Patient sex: F
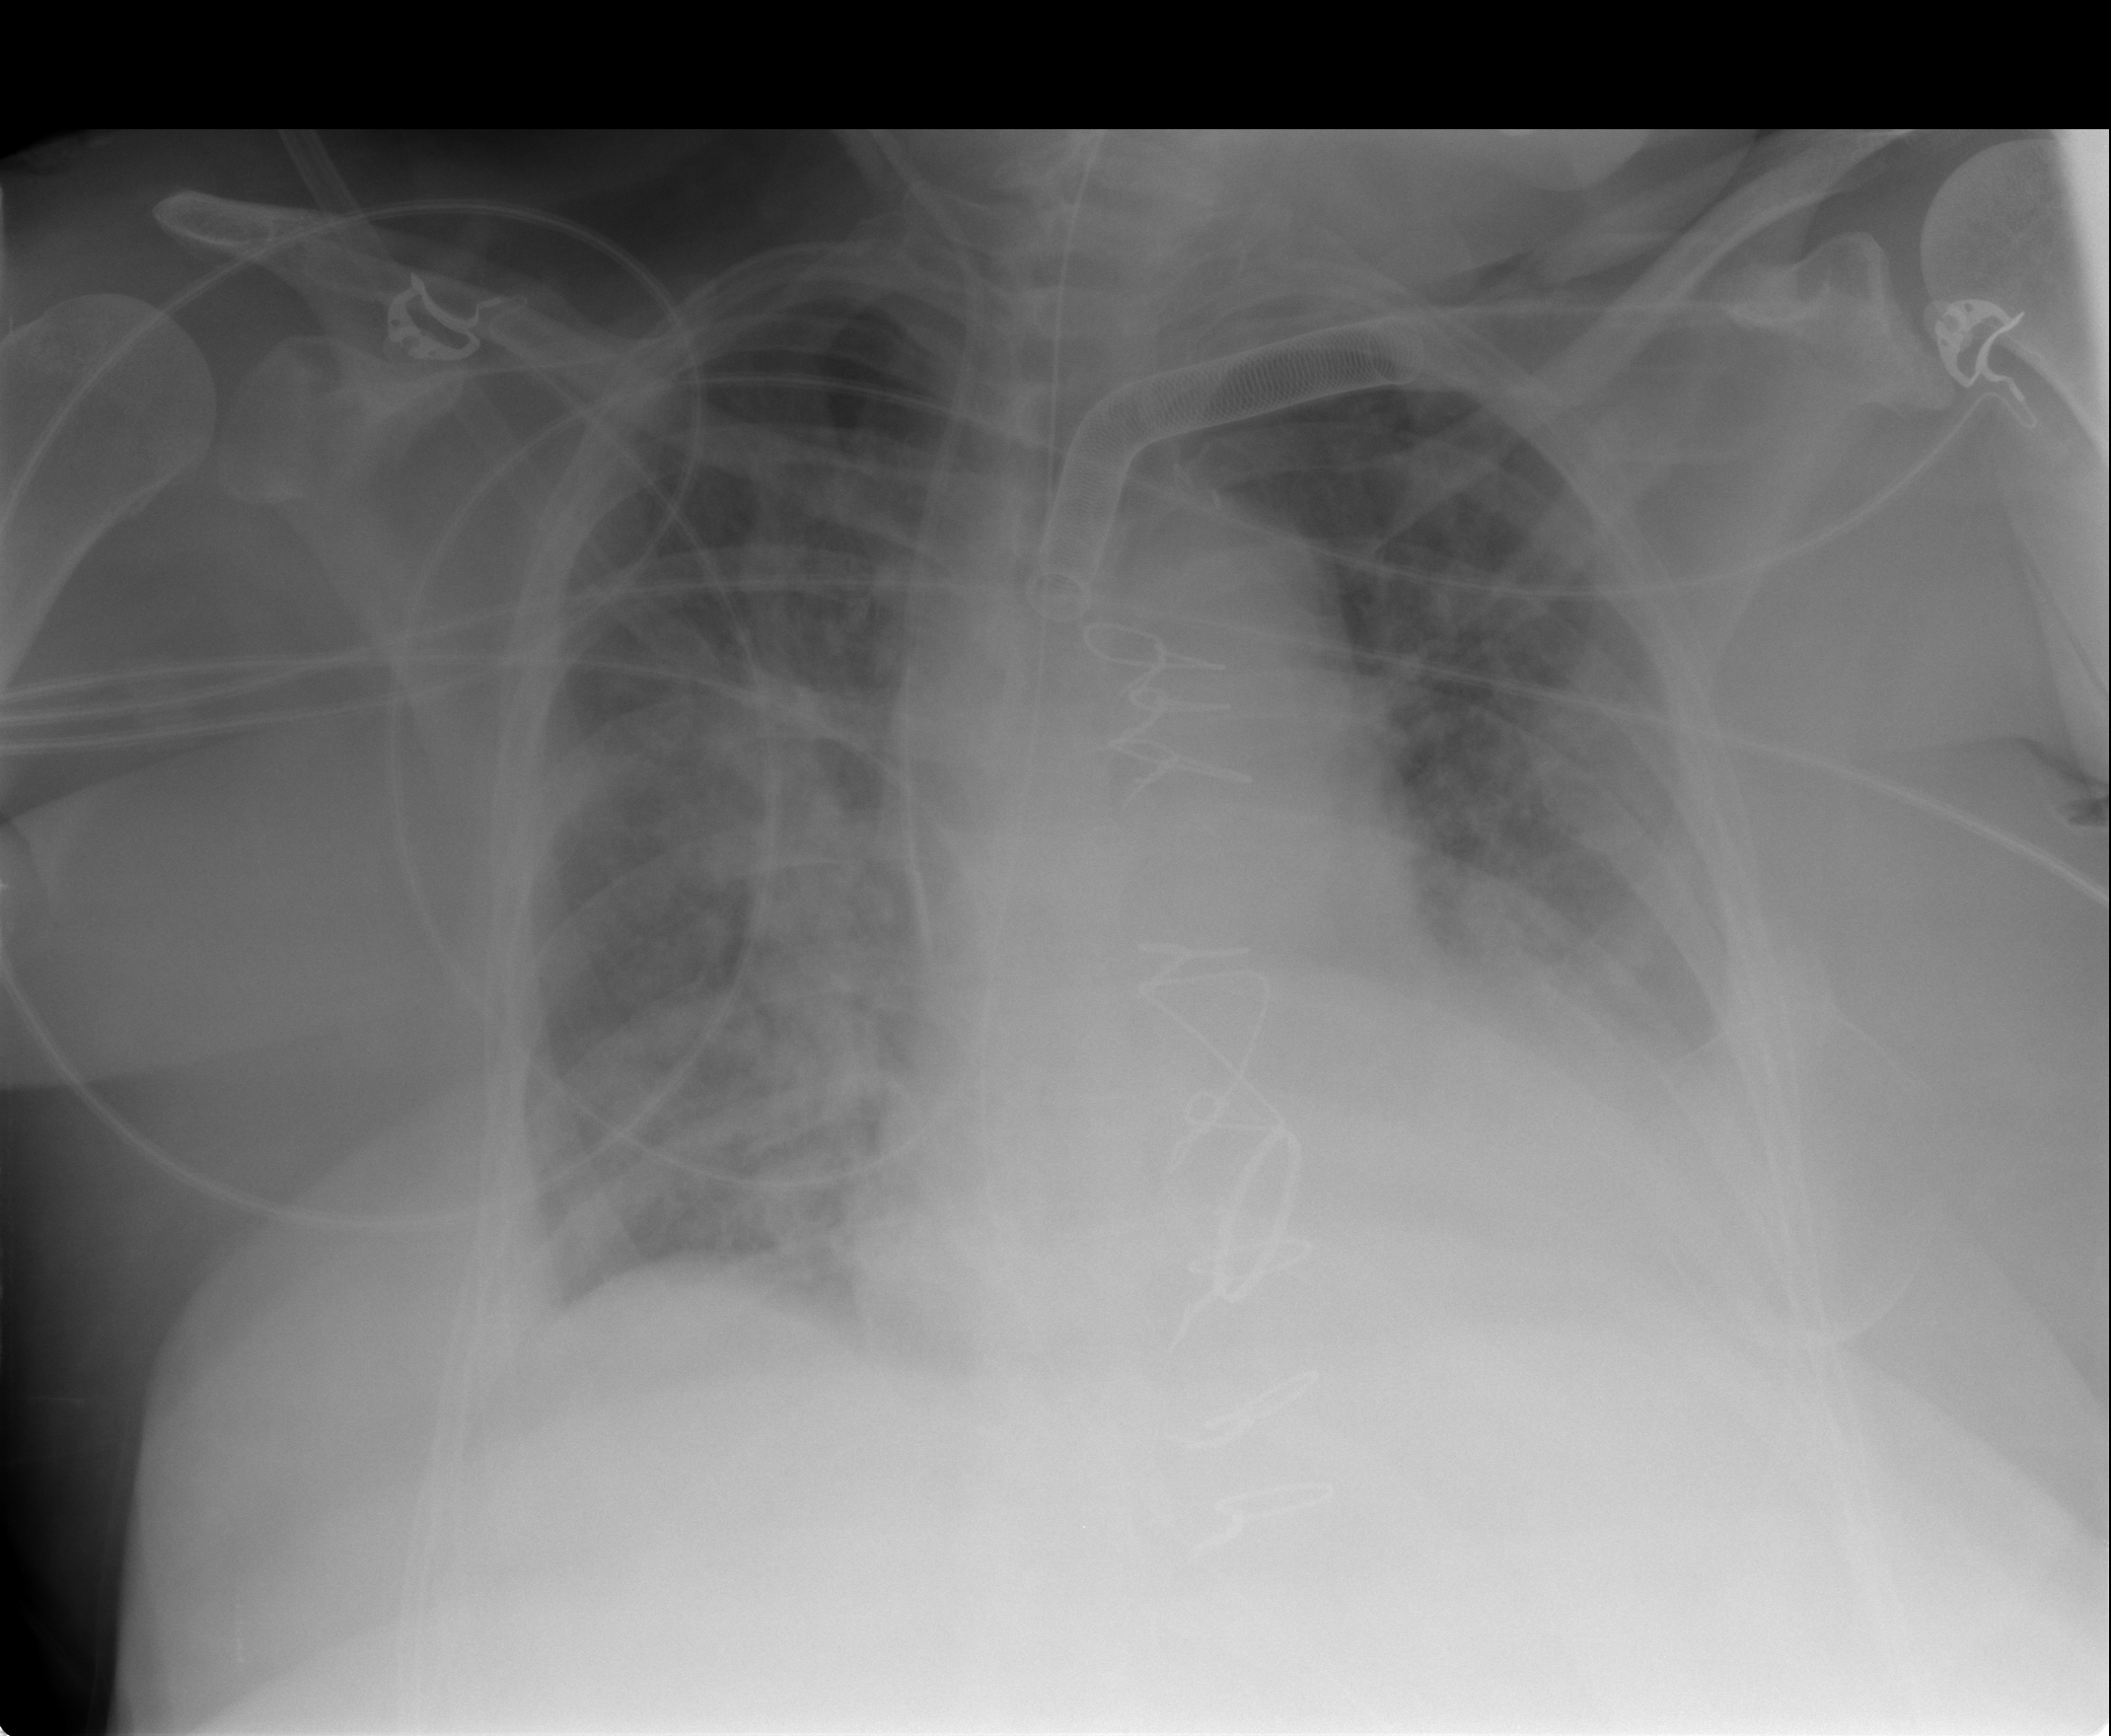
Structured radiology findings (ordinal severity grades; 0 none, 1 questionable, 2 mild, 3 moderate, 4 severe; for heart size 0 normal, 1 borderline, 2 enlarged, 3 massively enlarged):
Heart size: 2
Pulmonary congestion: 2
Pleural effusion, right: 1
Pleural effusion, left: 2
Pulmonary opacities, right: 2
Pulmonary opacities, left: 2
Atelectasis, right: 0
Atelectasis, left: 2